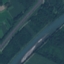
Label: River